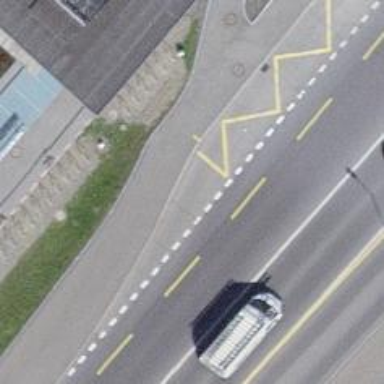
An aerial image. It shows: Asphalt platform for public transport.